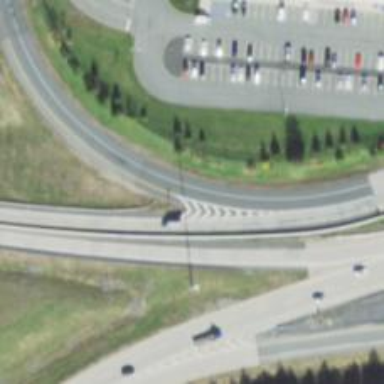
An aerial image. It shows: Asphalt motorway link.